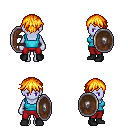
a pixel art fantasy rpg character, female body template, dark elf, purple skin, teal pirate shirt, red pants, light blonde short bangs hairstyle, black shoes, shield, four views (front, back, left, right), 2x2 character sprite sheet, small pixel art, hard edges, no anti-aliasing